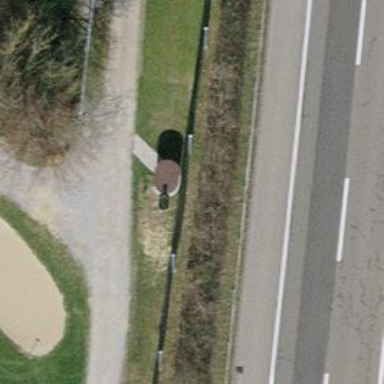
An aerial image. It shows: Tunnel footway.